Question: Cypress v10 removed the button to run all my tests. We can use "barrel" tests to work around it,
ref <URL>.
'''
// all.spec.cy.js
import './test1.spec.cy.js' // relative paths
import './test2.spec.cy.js'
...
'''
But is it possible to search and filter the tests to run?
For example we used to be able to do this:

which cuts the selection from down to .
Apart from manually setting up multiple barrel specs, is there any way to handle this automatically?
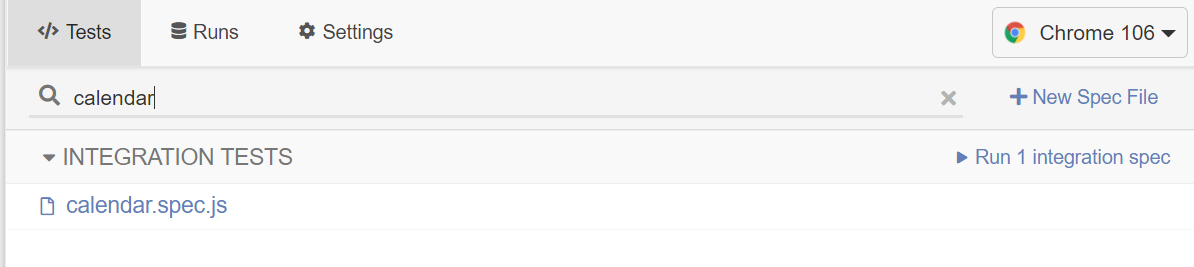
Answer: I created a test that generates index tests.
It reads the field of the Cypress runner, and the list of filtered specs underneath it. Then it writes a new index spec that only runs the filtered specs.
---
First, create a folder 'cypress/e2e/_generated-tests'. Inside that folder, create a new spec '_generate.cy.js'
'''
const filter = Cypress.$(parent.document.body)
.find('div#app')
.find('#inline-spec-list-header-search')
.val()
const specPaths = Cypress.$(parent.document.body)
.find('div#app')
.find('ul').eq(0)
.find('li')
.map((index,el) => {
const text = el.innerText.replace('
', '').replace('\', '/')
const path = Cypress.$(el).find('a').attr('href').split('?file=')[1]
return {
text,
path
}
})
.filter((index, item) => item.text.endsWith('.cy.js') && !item.text.startsWith('_'))
.map((index,item) => item.path)
.toArray()
it('', () => {
const indexSpecName = filter ? '_run-[${filter}]-filter.cy.js' : '_run-all.cy.js'
const content = specPaths.map(specPath => {
const relativePath = specPath.replace('cypress/e2e', '')
return 'context('${specPath}', () => require('..${relativePath}'))'
}).join('
')
cy.writeFile('./cypress/e2e/_generated-tests/${indexSpecName}', content)
})
'''
To use it, first run the '_generate.cy.js' spec. Then filter the spec tree as required, and re-run this spec.
It will create a new index spec under '_generated-tests' with a name of '_run-[searchTerm]-filter.cy.js'.
This code is configured to my preferences, like spec extensions are '.cy.js' but you can adjust to suit your own requirements.
---
To use 'cypress run' excluding all the generated index files, add 'cypress/e2e/_generated-tests/**/*' to the 'excludeSpecPattern' configuration.